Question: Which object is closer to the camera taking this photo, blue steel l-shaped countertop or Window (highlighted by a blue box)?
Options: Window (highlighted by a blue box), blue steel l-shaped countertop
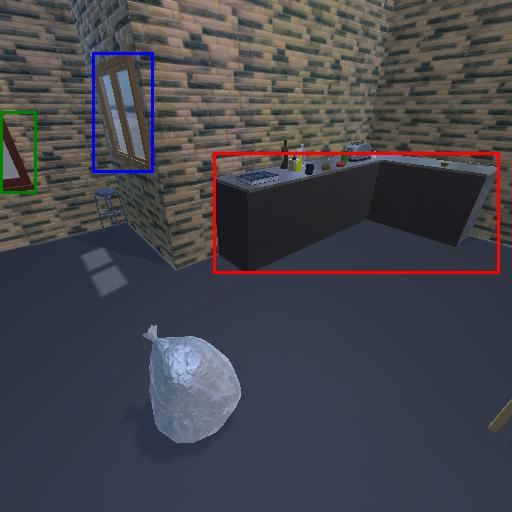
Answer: Window (highlighted by a blue box)